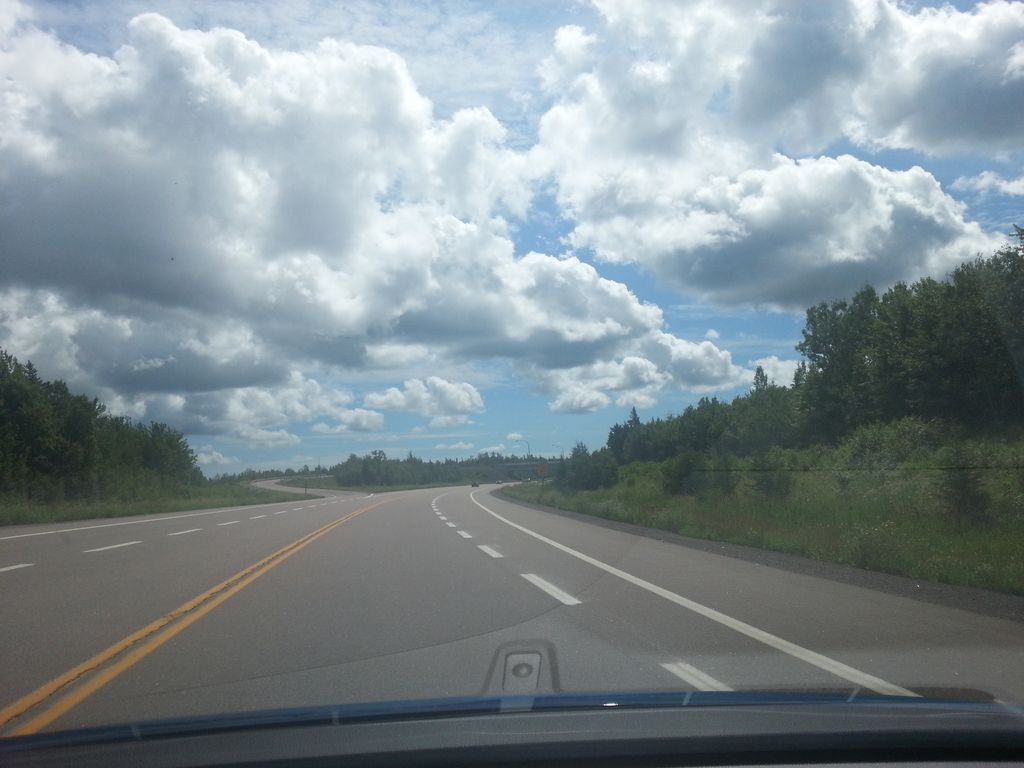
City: charlottetown